Question: -
I am trying to read a file that contains information about processes and create 3 different arrays. One for array name, second for arrival time and third for process time and compute it afterwards. The number of processes are not fixed but for testing purposes I am keeping it to 4 processes.
The first printf line outputs what I desire. The file contents in the form of array.
'''
void readFile() {
int i = 0;
char printLine[10];
char *processName[4];
char *arrivalTime[4];
char *processTime[4];
FILE *processFile = fopen("processes.txt", "r");
while(!feof(processFile)){
fgets(printLine, 10, processFile); // get the line
processName[i] = strtok(printLine, " ");
arrivalTime[i] = strtok(NULL, " ");
processTime[i] = strtok(NULL, "");
printf("%s %s %s
", processName[i], arrivalTime[i], processTime[i]);
i++;
}
printf("----
%s %s %s
", processName[0], arrivalTime[0], processTime[0]);
}
'''
-
The error(sort of) is that the output of 2nd print line gives me the last process information even though I am printing the 1st element(1st process) information. So, instead of printing 1st element it is printing the last.
'''
P1 0 3
P2 1 6
P3 4 4
P4 6 2
'''
The format of this file will be fixed so no issue there.
I am a real real novice in this. Please excuse my silliness.
EDIT - my output

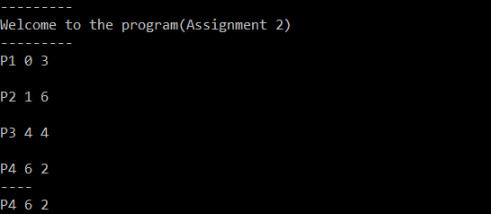
Answer: This is because of the way 'strtok' works, it doesn't return a pointer to a copy of the token, it returns a pointer to the first character of the token in the ORIGINAL location. You need to create a copy yourself.
basically, after the first read you have the following situation:
---
[ 1^''P'',''1'','''',2^''0'','''',3^''3'','''']
1: 'printLine','processName[0]'
2: 'arrivalTime[0]'
3: 'processTime[0]'
---
- So 'printLine' and 'processName[0]' are just pointing at the first position -marked by 1^-. - 'arrivalTime[0]' is just pointing at the 4th position -marked by 2^-. - 'processTime[0]'
Where basically all you "string"s -which are actually just character pointers- are pointing to different points within the same sequence of characters.
When you read the new string, it overwrite the old data, but the pointers stay where they are.
After your loop is done you have the following situation:
---
[ 1^''P'',''4'','''',2^''6'','''',3^''2'','''']
1:'printLine','processName[0]','processName[1]','processName[2]','processName[3]'
2:'arrivalTime[0]','arrivalTime[1]','arrivalTime[2]','arrivalTime[3]'
3:'processTime[0]','processTime[1]','processTime[2]','processTime[3]'
---
As you can see, everything is just pointing at different places in the same sequence of characters.